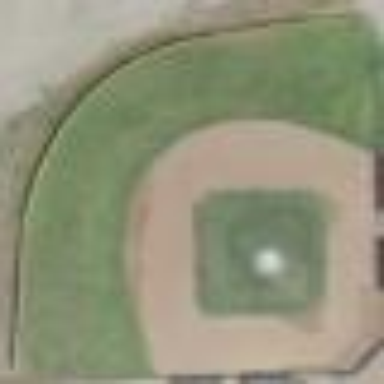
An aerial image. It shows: Grass pitch designated for baseball.